Question: I have a code:
'''
using namespace std;
int main()
{
char Filename[100];
char st[100][100];
char *argv[100];
std::ifstream infile("data.txt");
std::freopen("output.xls","w",stdout);
if (!infile)
{
cout << " Input file Could not open file." << endl;
return 1;
}
std::string line;
while (std::getline(infile,line))
{
int a;
int length=line.size();
for(a=0;a<=length;a++)
{
Filename[a]=line[a];
}
// one D array to 2D array
int b=0;
int l=0;
strcpy(st[0],"0");// for erase previous value
//cout<<st[0]<<endl;
for(int j=0;j<=a;j++)
{
if (Filename[j]==' ')
{
b++;
l=0;
strcpy(st[b],"0");// for erase previous value
}
else
{
st[b][l]=Filename[j];
l++;
}
} //..........
// 2D array to reffarence array.
for(int k=0;k<=b;k++)
{
argv[k]=&st[k][0];
cout<<argv[k];// or cout<<st[k]; i get same
cout<<" ";
}
cout<<endl;
//..............
// Do whatever with the array content
}
infile.close();
return 0;
}
'''
the datafile is:(one space between two word)
testCore 100 <PHONE> 5000 "/end of line"
testCo 1 4 4 100 100 "/end of line"
tcore 1 3 4 5 20 "/end of line"
core 2 3 4 200 4 "/end of line"
my output is:

what I want: I want read the data file line by line(it is important) and separate each word after reading one line,then read another line. But the problem is in output in first word of every-line (in every word of first line also)it give garbage output. and there is problem in 2nd column also. What is the problem of my code? Anyone have any correction?
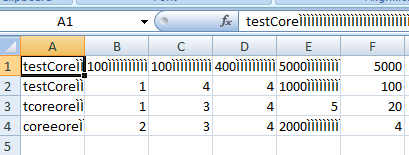
Answer: You're creating a char array of size 100, which is uninitialised. Then, you're only ever reading 3-8 chars into it. but you're printing out the entire buffer, including the uninitialised elements.